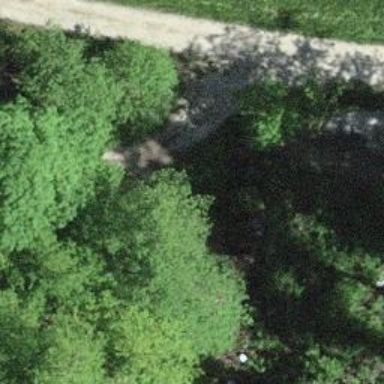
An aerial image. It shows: Culvert tunnel.